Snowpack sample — Buffalo Mountain, Silverthorne, Colorado, USA (2/22/26, 2:02 PM MST)
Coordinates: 39.622, -106.113
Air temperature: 33 °F
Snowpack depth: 63 cm
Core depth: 20 cm
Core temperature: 24.8 °F
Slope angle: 11°, slope face: 116°
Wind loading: low
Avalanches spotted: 0
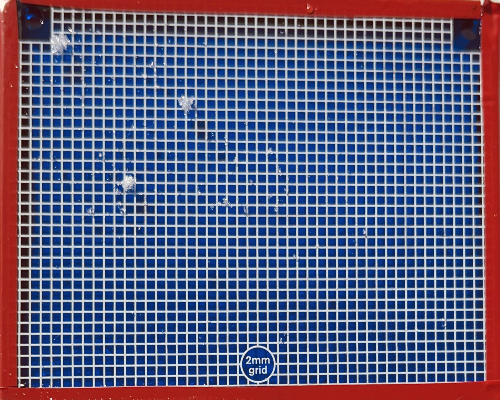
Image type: profile
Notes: In a firebreak similar to site 1, minimal wind loading with no spotted avalanches (not many faces in view though)